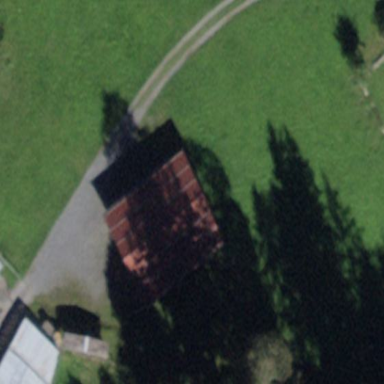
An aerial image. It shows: Shed.